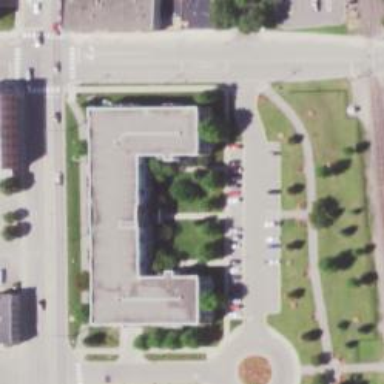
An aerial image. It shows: White apartments building.